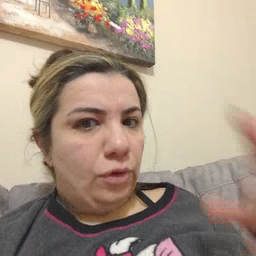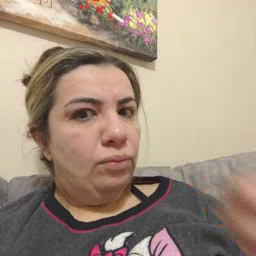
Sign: wolf